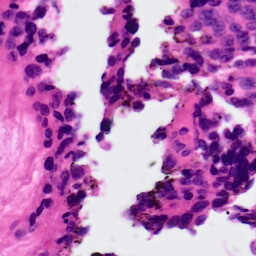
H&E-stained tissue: Ovarian